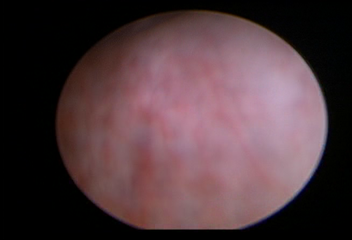
Modality: WLC
Class: Normal mucosa
Bladder cancer association: No